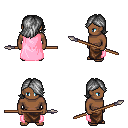
a pixel art fantasy rpg character, male body template, human, dark skin, pink cape, robe skirt, gray swoop hairstyle, spear, four views (front, back, left, right), 2x2 character sprite sheet, small pixel art, hard edges, no anti-aliasing